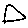
Label: triangle